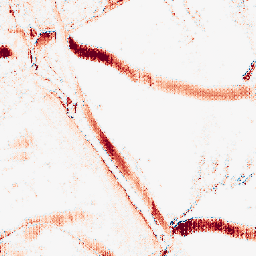
Category: morphological
Decomposition family: morphological_rect
Decomposition parameters: operation: opening
width: 5
height: 20
Upsampling method: regularized
Upsampling parameters: scale: 2
lambda_reg: 0.1
Upsampling scale: 2